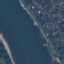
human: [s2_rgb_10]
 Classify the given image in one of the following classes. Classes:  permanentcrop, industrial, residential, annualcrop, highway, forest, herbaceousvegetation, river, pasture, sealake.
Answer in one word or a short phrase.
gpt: River